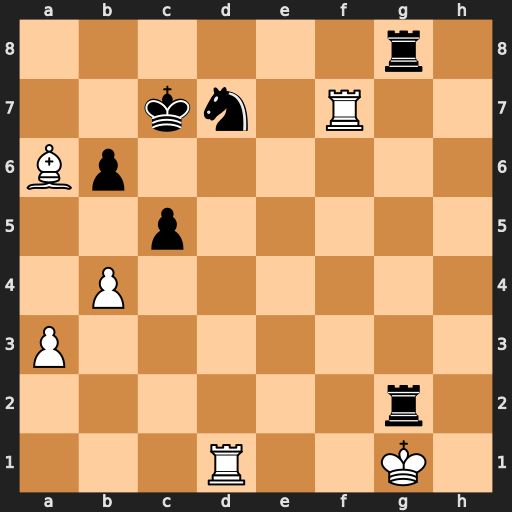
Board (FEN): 6r1/2kn1R2/Bp6/2p5/1P6/P7/6r1/3R2K1
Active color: w
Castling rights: -
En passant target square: -
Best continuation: Kh1 Rg1+ Rxg1 Rh8+ Kg2